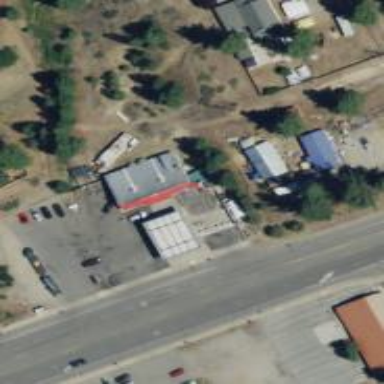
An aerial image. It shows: Convenience shop.